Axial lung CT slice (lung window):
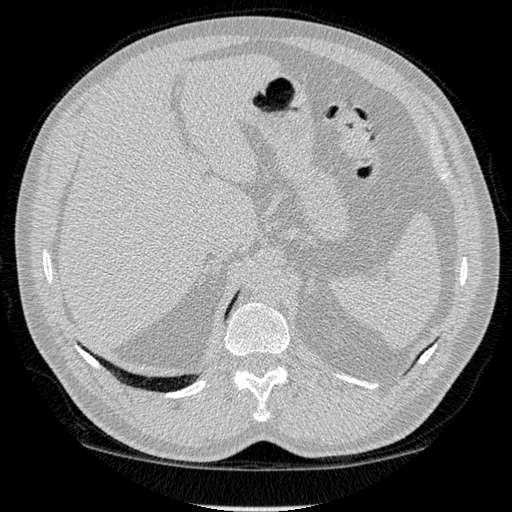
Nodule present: no